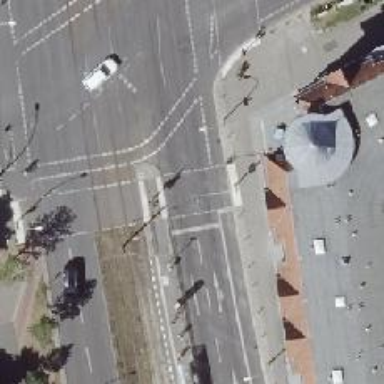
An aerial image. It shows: Road crossing with traffic signals.